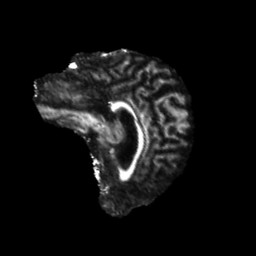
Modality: FA
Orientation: sagittal
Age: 69
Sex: female
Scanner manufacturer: siemens
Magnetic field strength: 3 T
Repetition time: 5.25 s
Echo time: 0.08 s